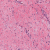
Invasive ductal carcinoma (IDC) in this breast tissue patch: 0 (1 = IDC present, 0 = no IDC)